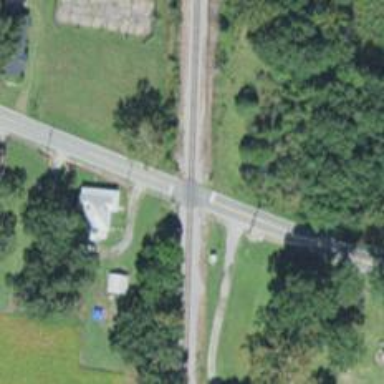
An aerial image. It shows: Railway level crossing.